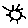
Label: sun